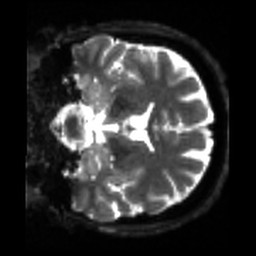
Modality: sbref
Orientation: coronal
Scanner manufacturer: siemens
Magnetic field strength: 3 T
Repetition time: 4 s
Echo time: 0.0594 s